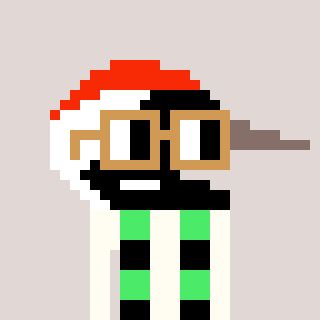
a pixel art character with square brown glasses, a crane-shaped head and a grayscale-colored body on a warm background